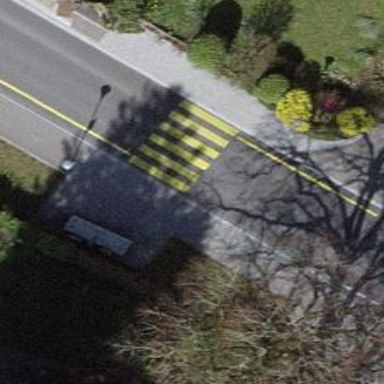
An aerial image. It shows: Uncontrolled zebra crossing with zebra markings.